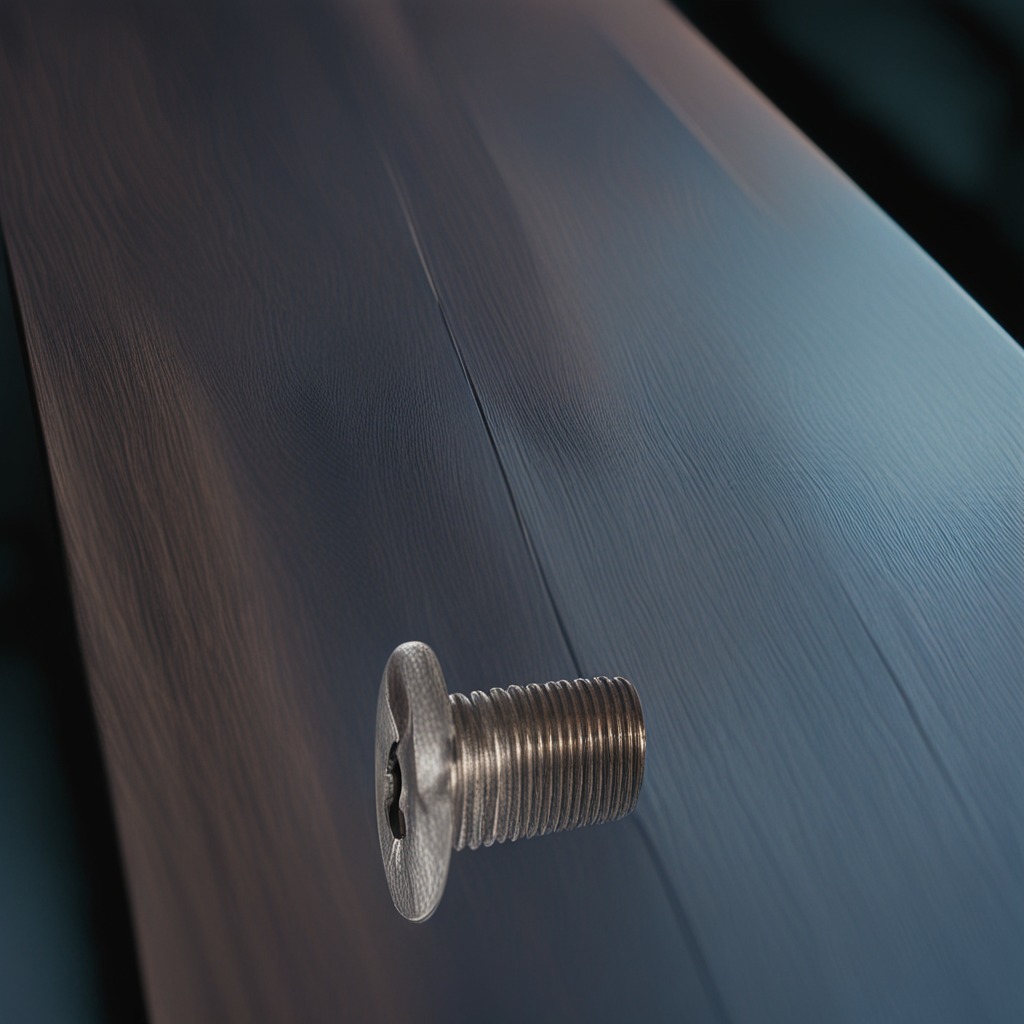
A metal screw is lying on the old table with faint burn marks in a small garage at twilight.